Field crop: tomato
Growth stage: 1
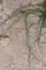
Species: cyperus